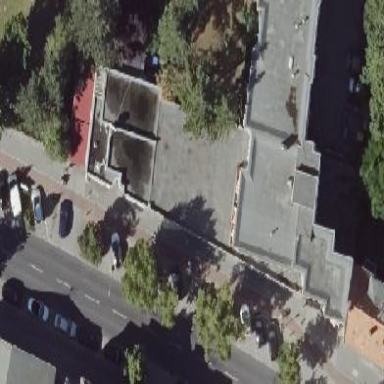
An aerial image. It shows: Commercial building.